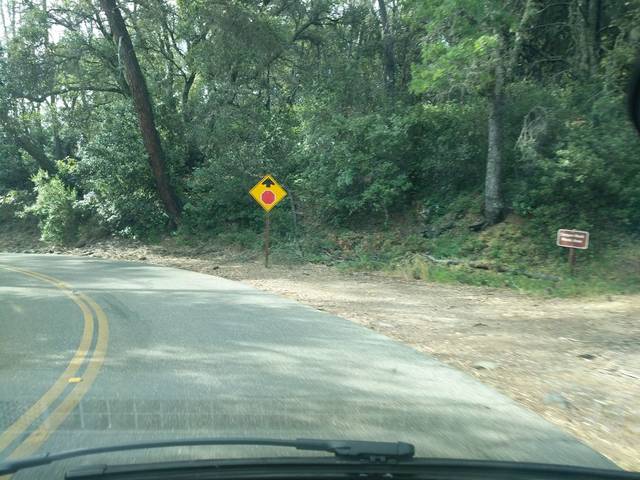
Region: United States
Coordinates: 37.866, -121.931